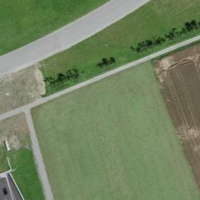
EUNIS habitat code: 52
Species observed at this site:
Medicago sativa